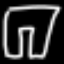
Label: pants